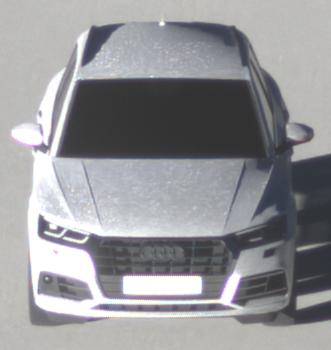
Make: Audi
Model: Q5 45 TFSI
Detailed model: Q5 (FY)
Model produced from: 2019/01
Model produced until: 2019/05
Doors: 5
Color: white
Road condition: dry road
Daytime: sunrise or sunset
Contrast: high contrast